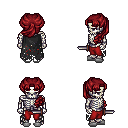
a pixel art fantasy rpg character, male body template, skeleton, black tattered cape, red pants, brunette princess hairstyle, white slippers, dagger, four views (front, back, left, right), 2x2 character sprite sheet, small pixel art, hard edges, no anti-aliasing